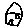
Label: house